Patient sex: F
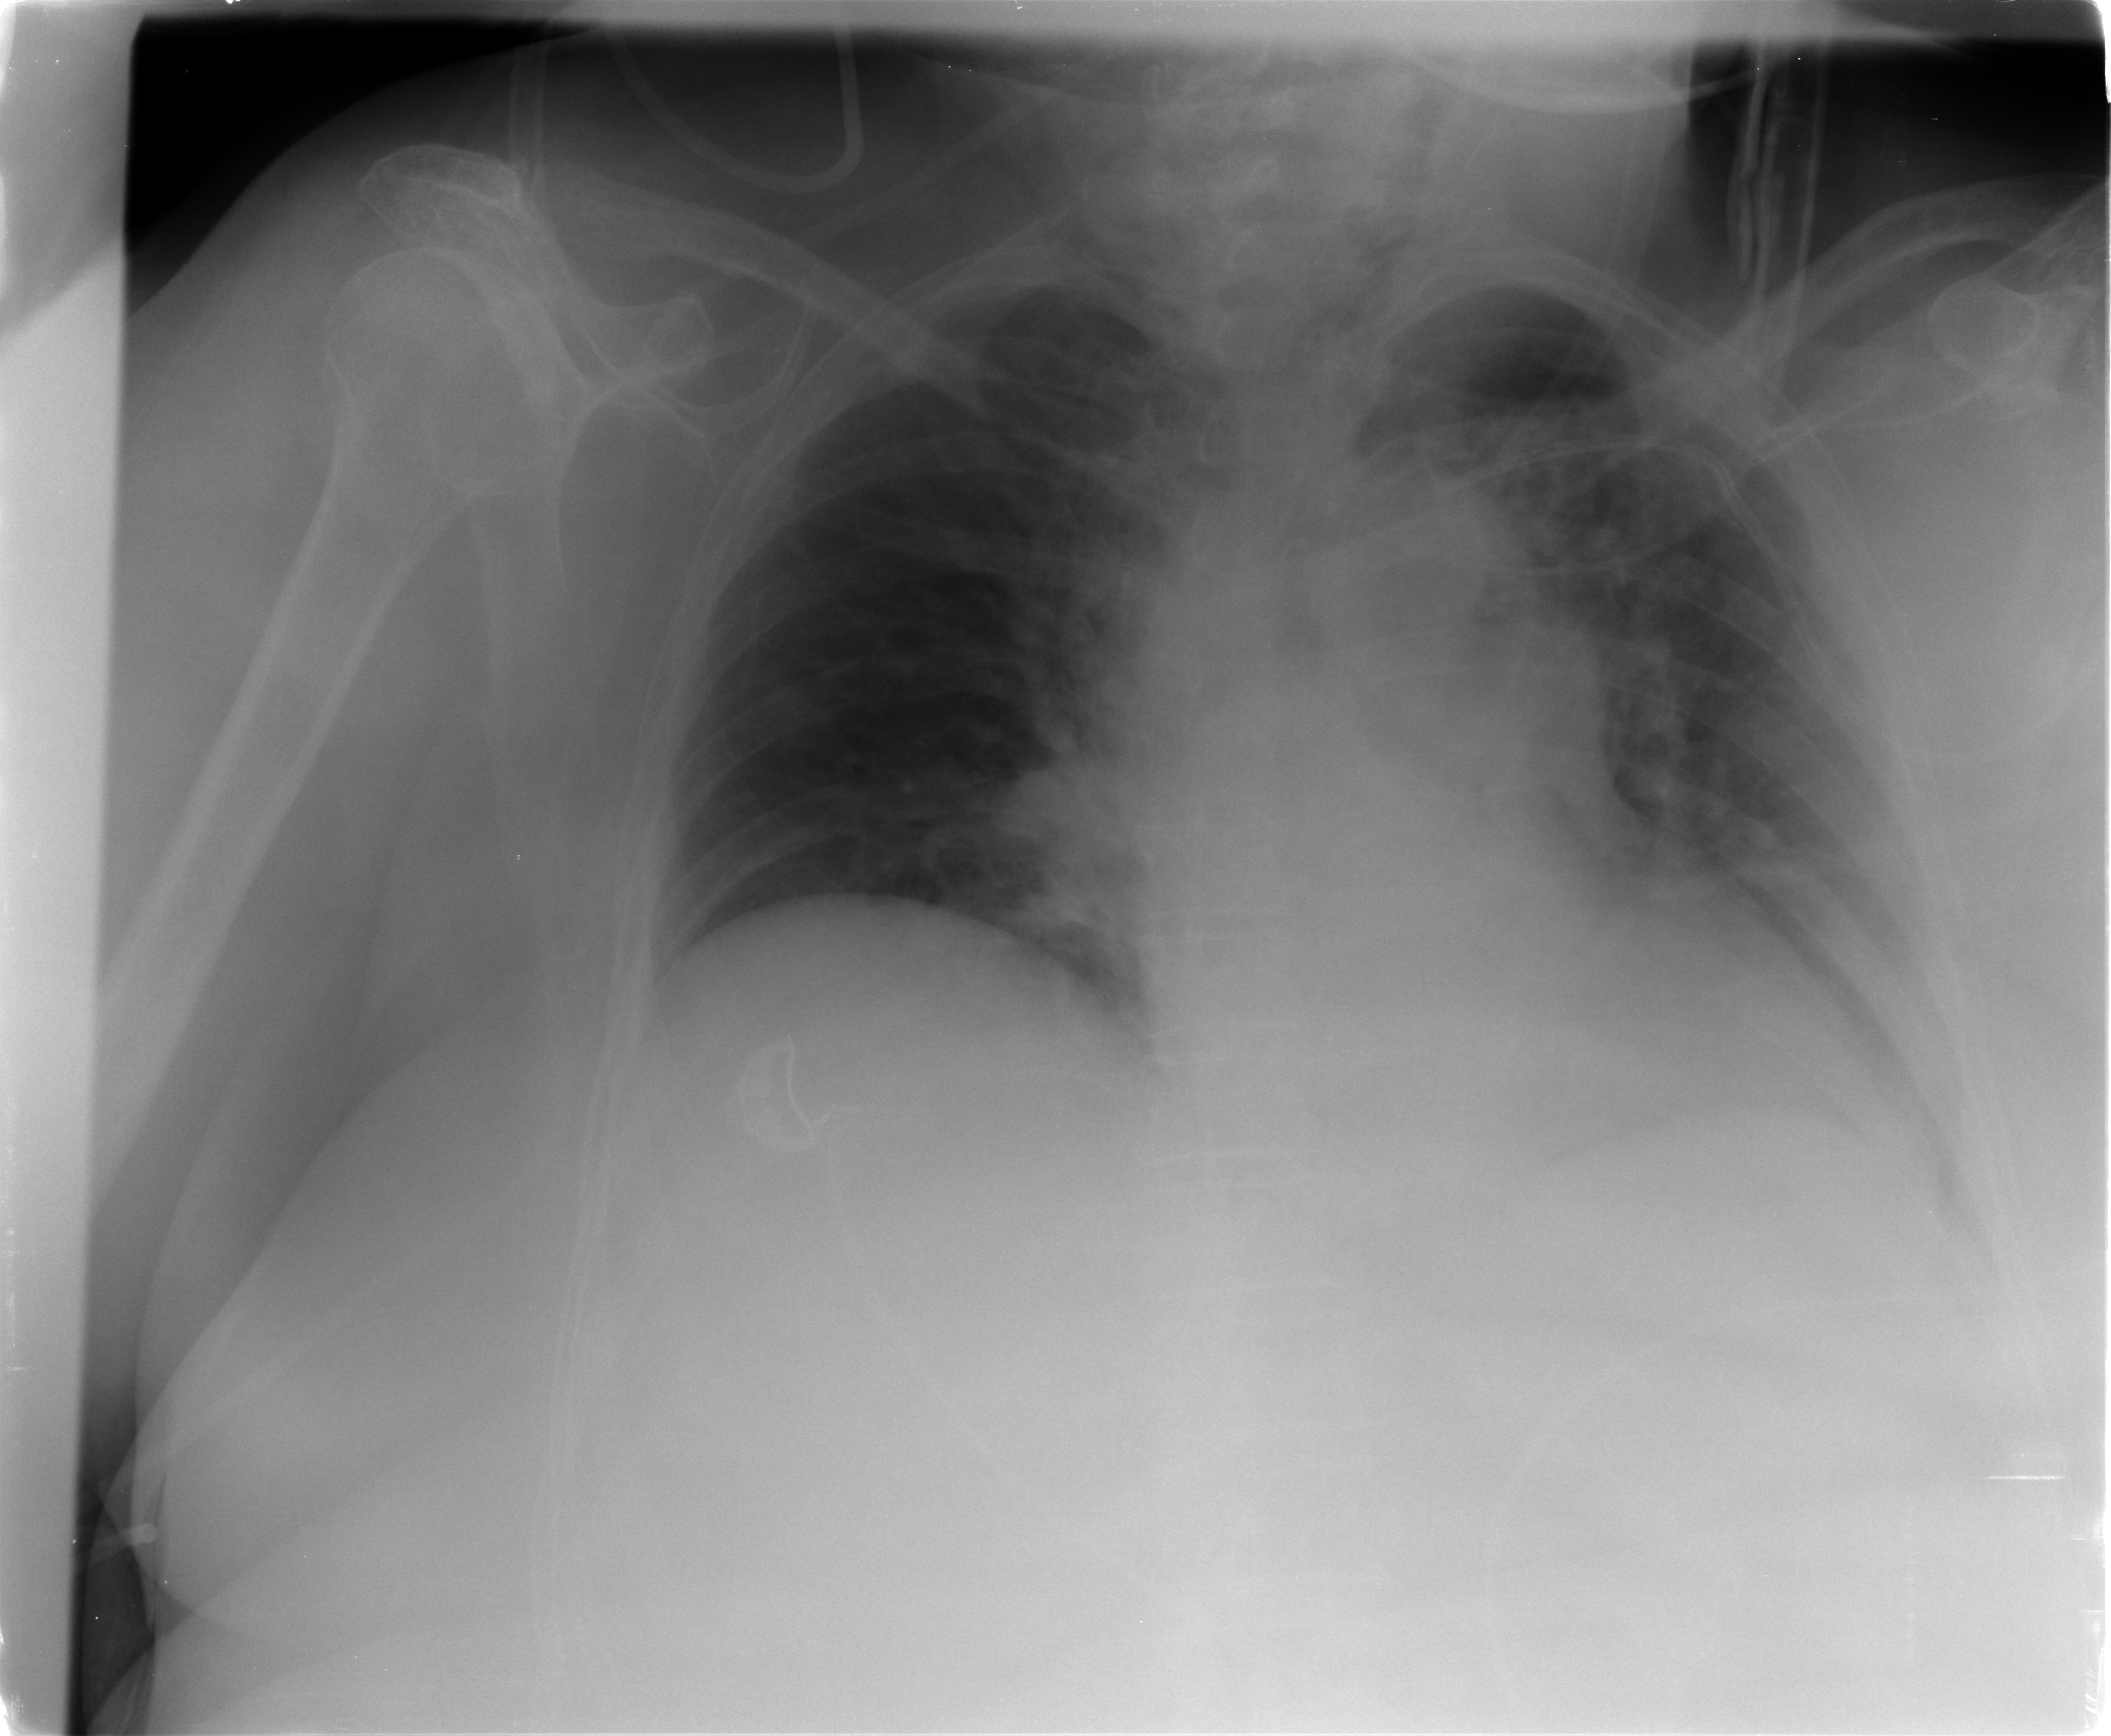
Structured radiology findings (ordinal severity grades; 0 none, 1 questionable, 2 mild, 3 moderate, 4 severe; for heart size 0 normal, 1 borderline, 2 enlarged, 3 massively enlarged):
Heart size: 0
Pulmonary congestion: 0
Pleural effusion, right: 0
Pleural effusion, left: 2
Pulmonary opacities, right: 0
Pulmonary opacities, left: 0
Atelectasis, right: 0
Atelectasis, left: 0